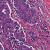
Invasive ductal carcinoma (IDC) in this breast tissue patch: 1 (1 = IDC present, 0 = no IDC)